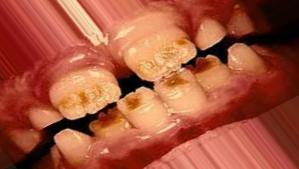
Condition: Tooth Discoloration